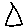
Label: triangle